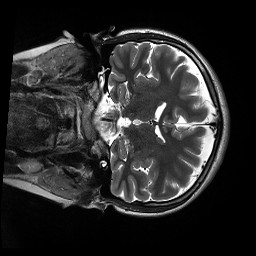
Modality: T2w
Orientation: coronal
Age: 20
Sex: female
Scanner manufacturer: siemens
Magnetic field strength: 3 T
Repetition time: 13.52 s
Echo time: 0.088 s